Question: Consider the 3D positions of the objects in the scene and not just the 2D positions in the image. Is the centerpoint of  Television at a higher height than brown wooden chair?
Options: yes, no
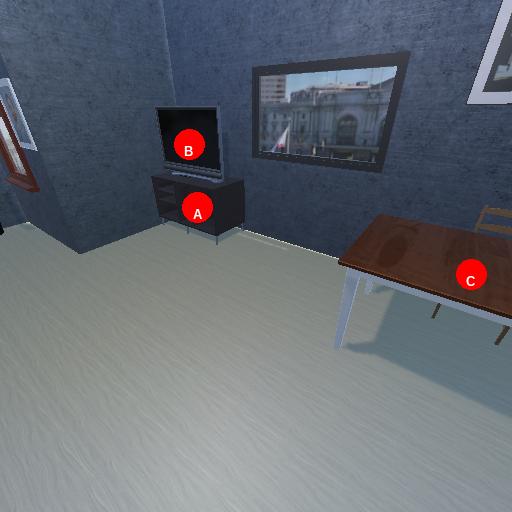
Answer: yes